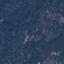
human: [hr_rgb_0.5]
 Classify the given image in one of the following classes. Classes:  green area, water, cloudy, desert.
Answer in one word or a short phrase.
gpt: green area